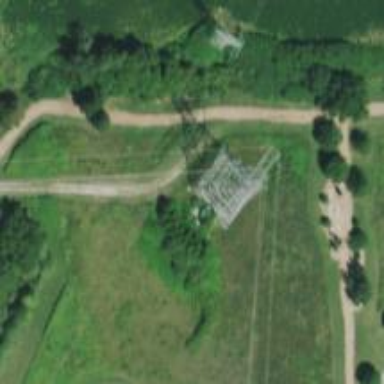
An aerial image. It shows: Lattice structure tower.